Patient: sex F, age 26
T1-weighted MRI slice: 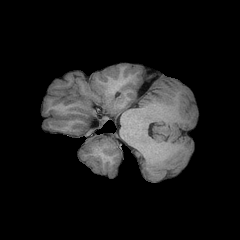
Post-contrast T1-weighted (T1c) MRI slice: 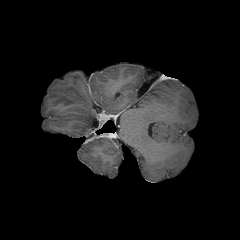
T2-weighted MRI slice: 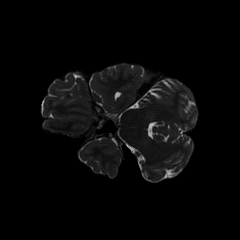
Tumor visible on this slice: no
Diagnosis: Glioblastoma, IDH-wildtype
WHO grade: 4